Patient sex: M
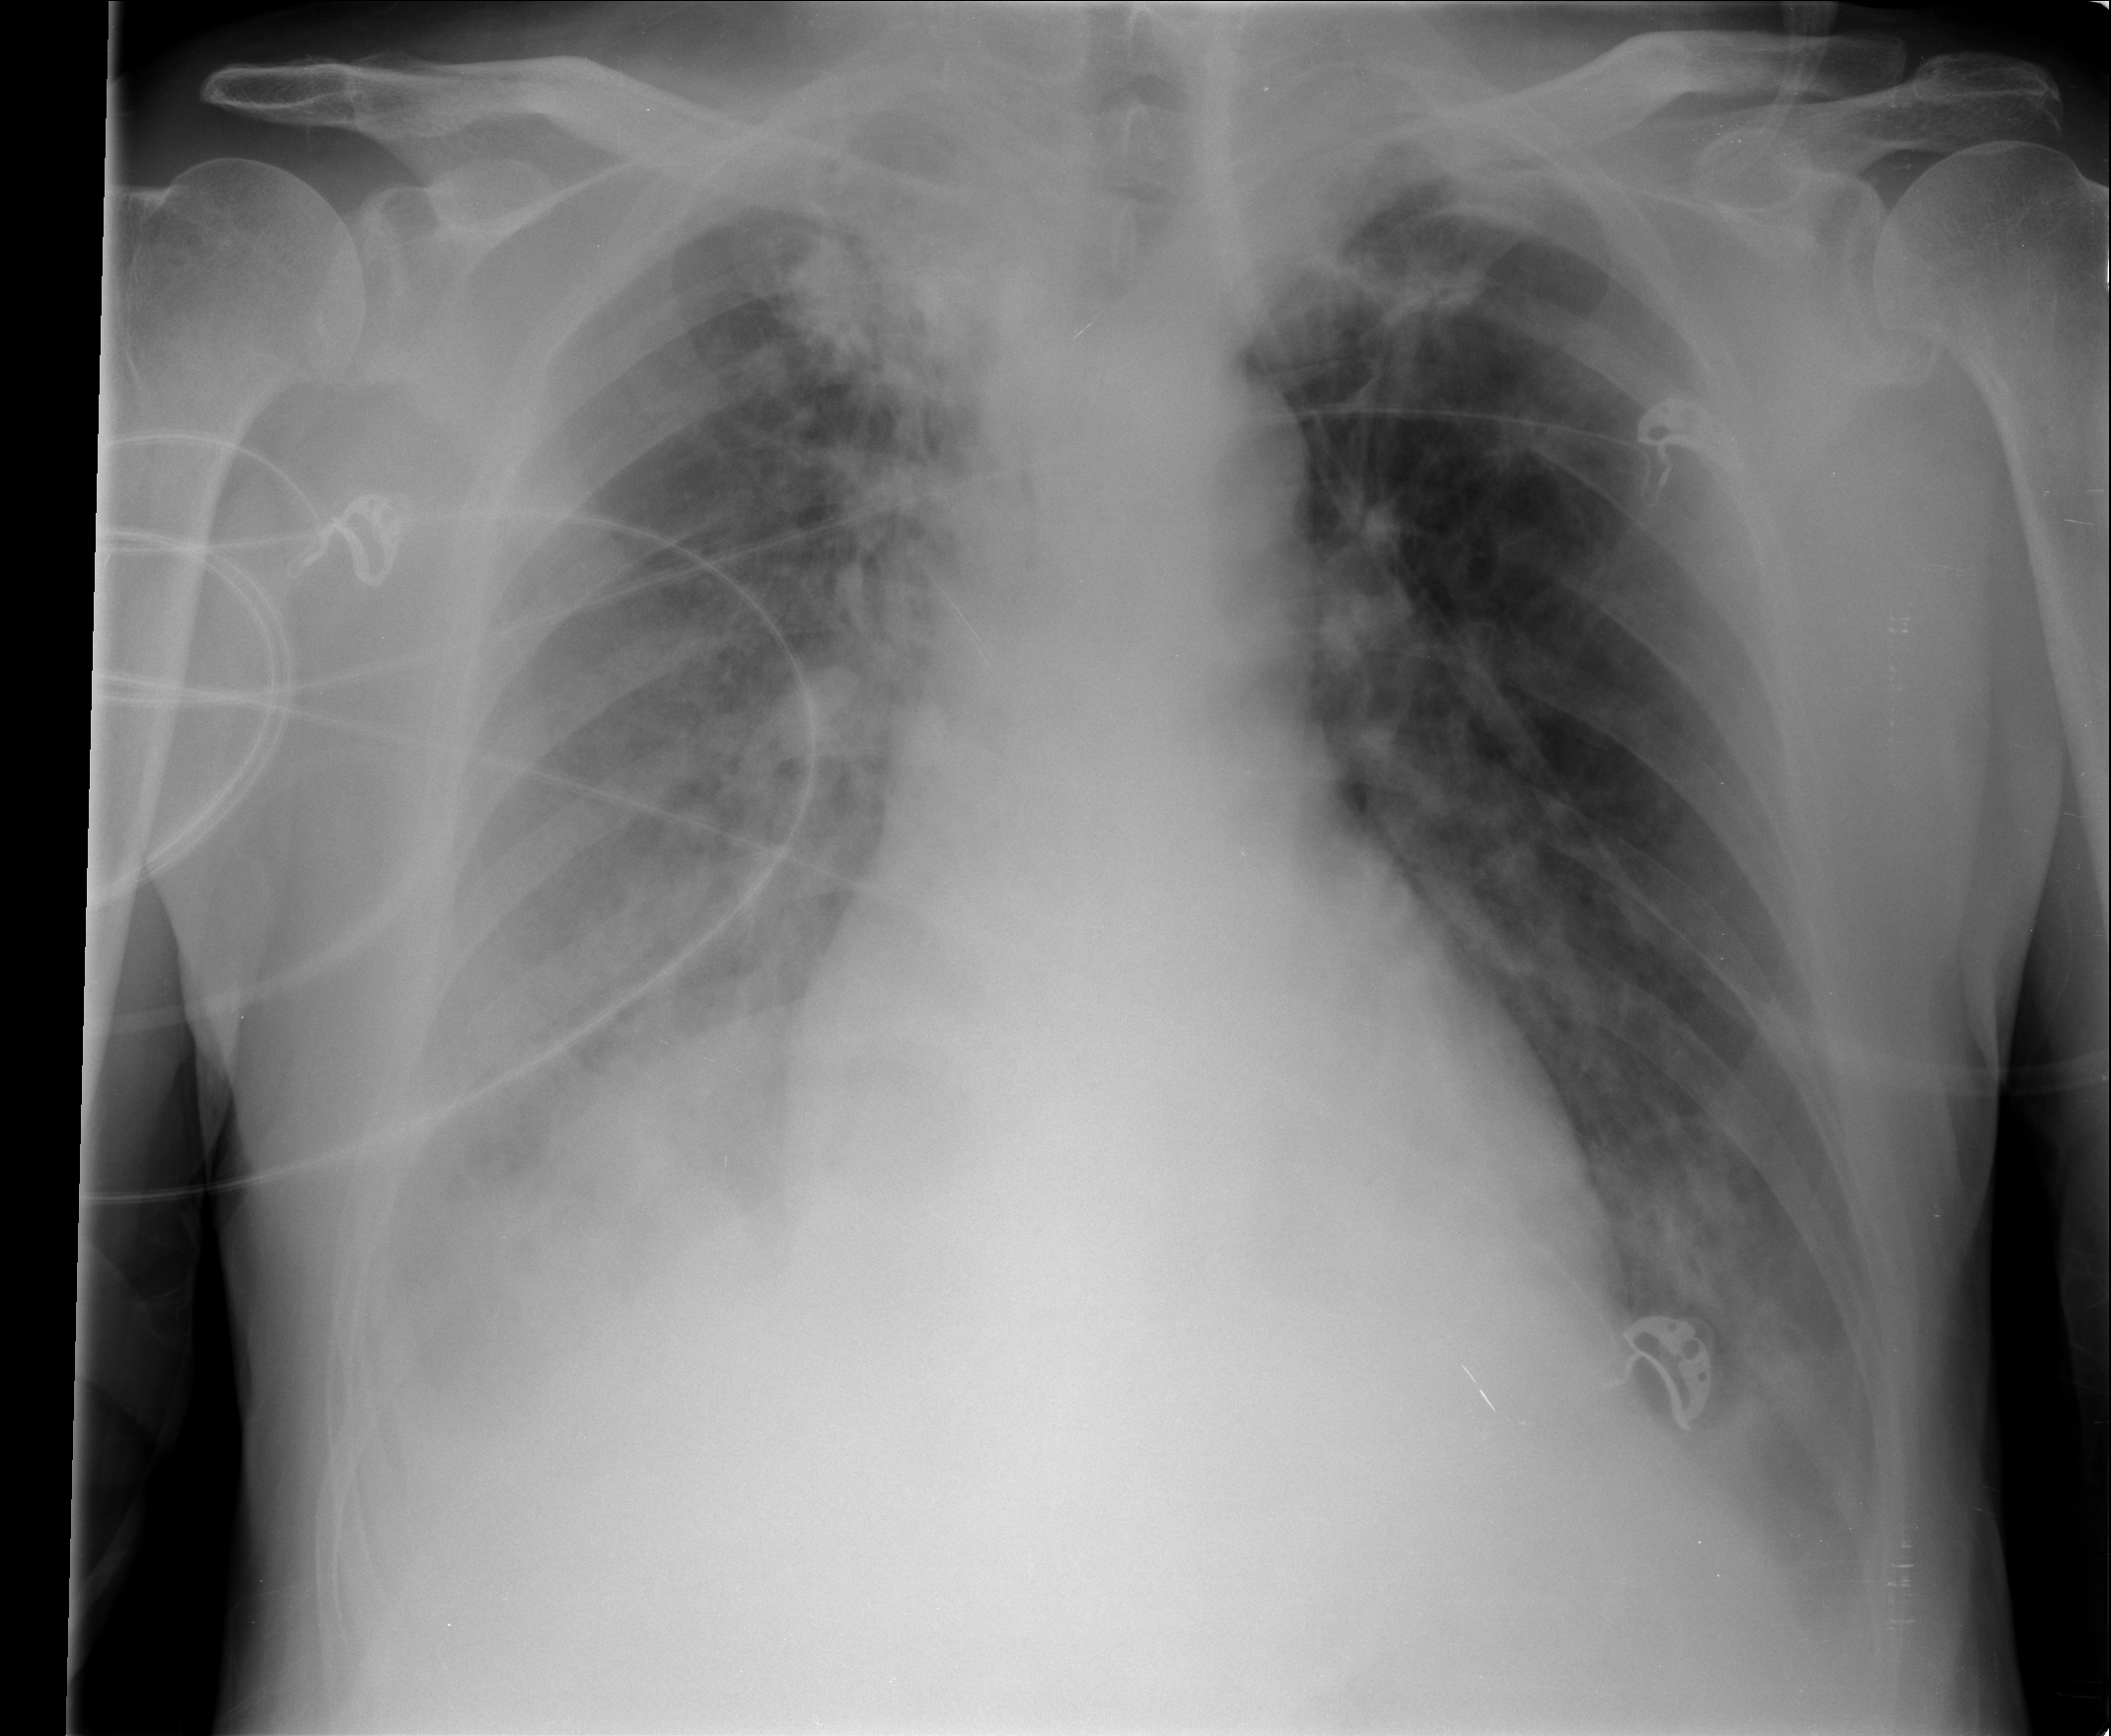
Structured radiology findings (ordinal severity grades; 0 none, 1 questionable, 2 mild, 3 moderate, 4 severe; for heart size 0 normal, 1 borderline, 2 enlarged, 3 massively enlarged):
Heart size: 1
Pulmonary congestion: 0
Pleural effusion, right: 3
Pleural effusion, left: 2
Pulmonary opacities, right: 3
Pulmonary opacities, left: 2
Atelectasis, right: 3
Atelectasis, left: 2